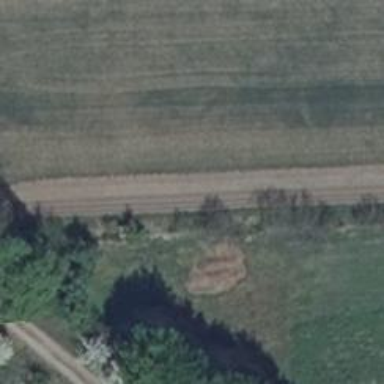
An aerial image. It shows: Hunting stand.